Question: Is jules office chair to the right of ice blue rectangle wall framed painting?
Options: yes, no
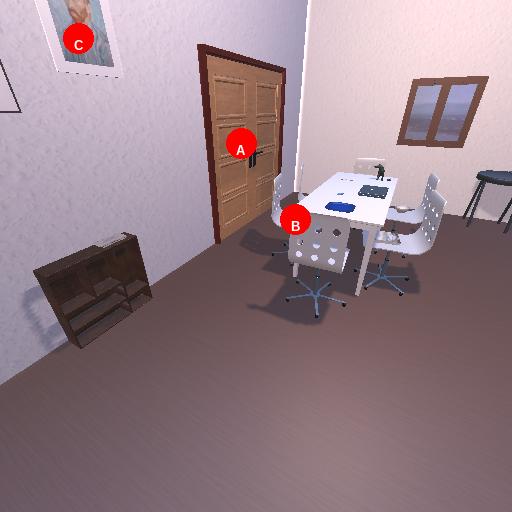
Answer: yes